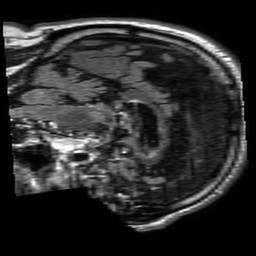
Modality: FLAIR
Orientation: sagittal
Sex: male
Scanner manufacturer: philips
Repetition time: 11 s
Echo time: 0.125 s